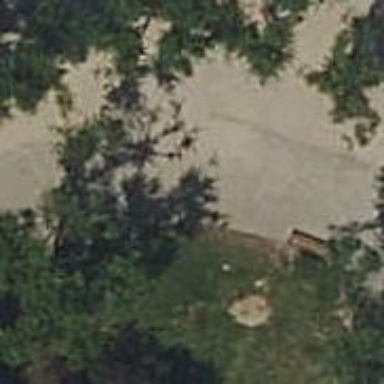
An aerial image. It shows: Bench for seating.